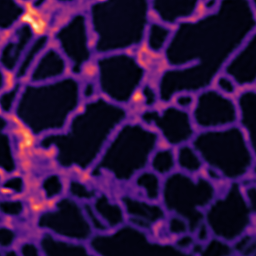
Label: Super-resolution ER image